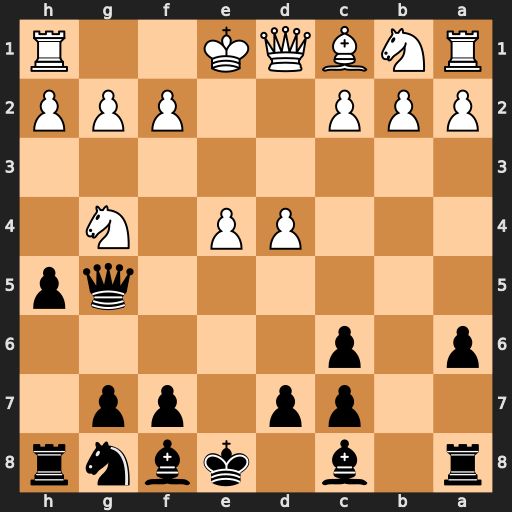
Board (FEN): r1b1kbnr/2pp1pp1/p1p5/6qp/3PP1N1/8/PPP2PPP/RNBQK2R
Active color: b
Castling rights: KQkq
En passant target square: -
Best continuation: Qxg4 Qxg4 hxg4